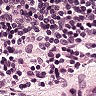
Metastatic tissue present: no